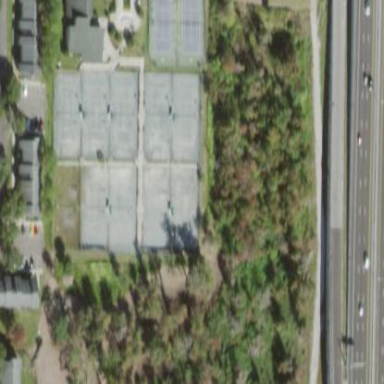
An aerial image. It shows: Tennis court on pitch designated for leisure land.